Interaction volume radius: 10 \u00c5
Interaction volume height: 35 \u00c5
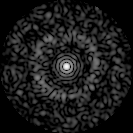
Disorder parameter: 0.8237